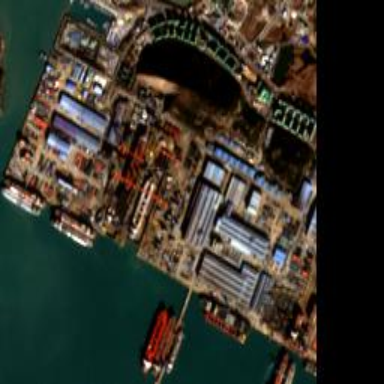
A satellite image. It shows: Industrial area used as shipyard.